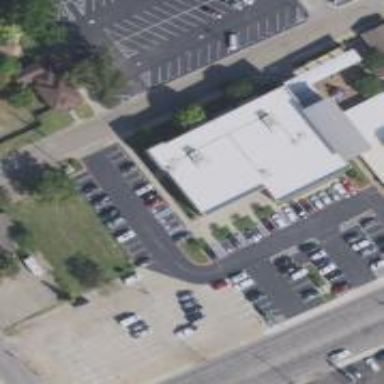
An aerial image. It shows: Parking space.